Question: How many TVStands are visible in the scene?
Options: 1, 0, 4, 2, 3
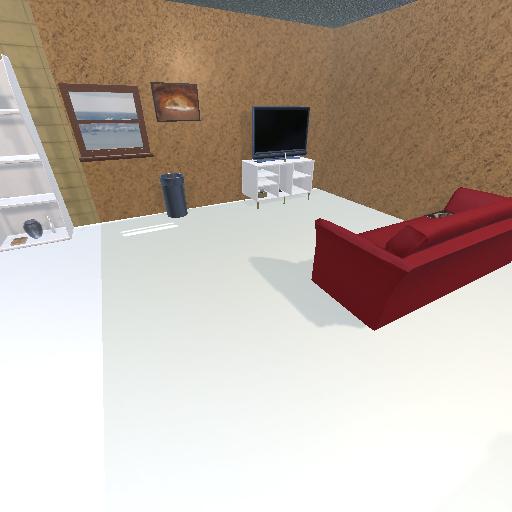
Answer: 1